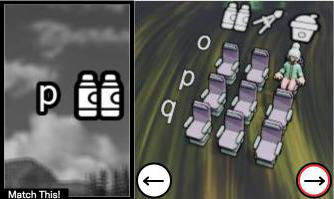
Task: seats
Answer: no